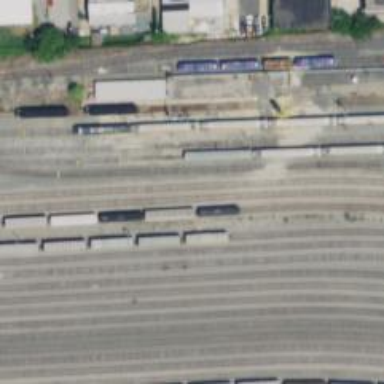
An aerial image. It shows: Railway yard.